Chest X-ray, PA view. Patient: 35 years old, sex F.
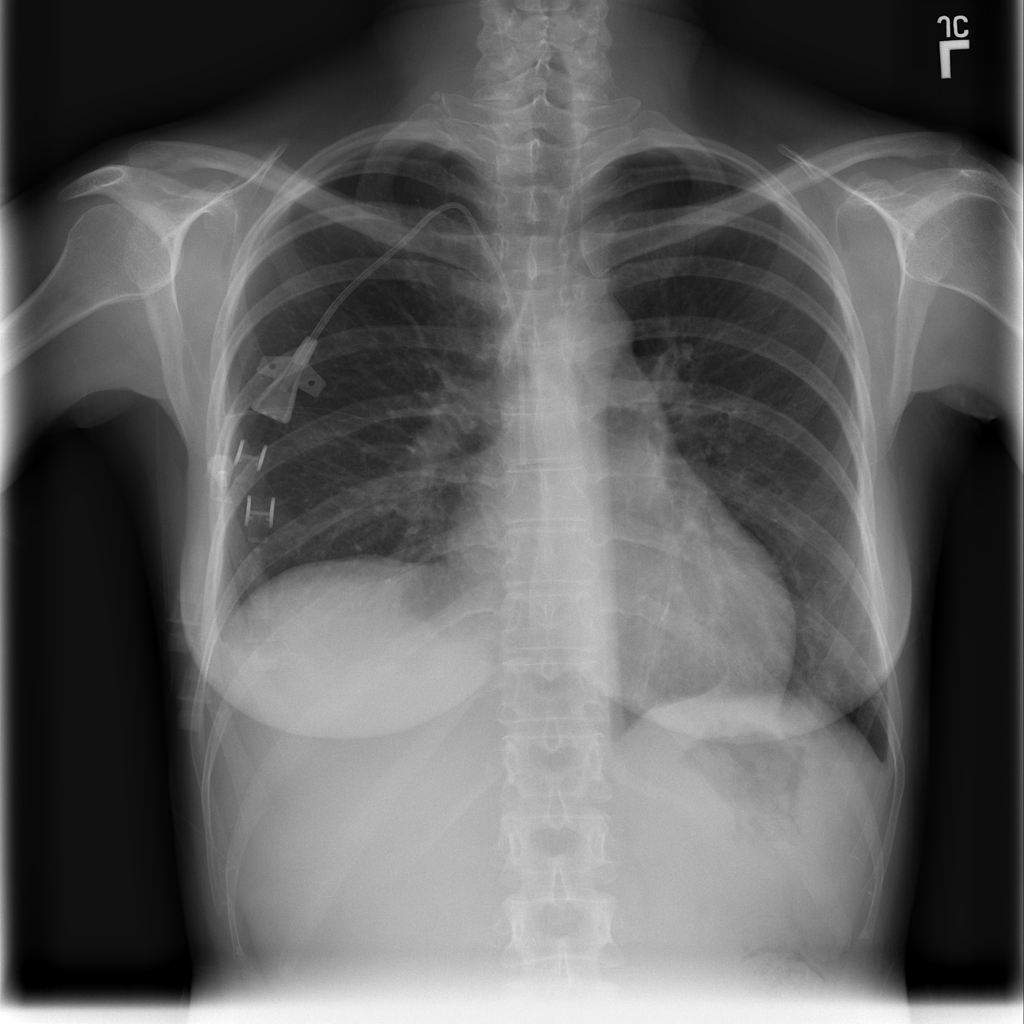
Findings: No Finding